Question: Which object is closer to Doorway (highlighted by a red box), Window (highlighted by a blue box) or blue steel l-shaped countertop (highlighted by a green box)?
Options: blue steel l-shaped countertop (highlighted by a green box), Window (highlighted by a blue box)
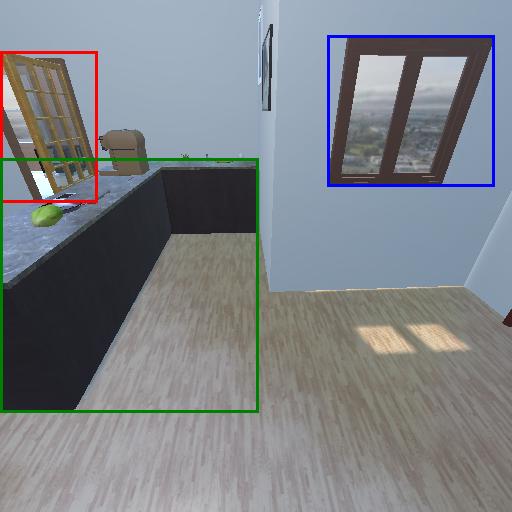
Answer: blue steel l-shaped countertop (highlighted by a green box)